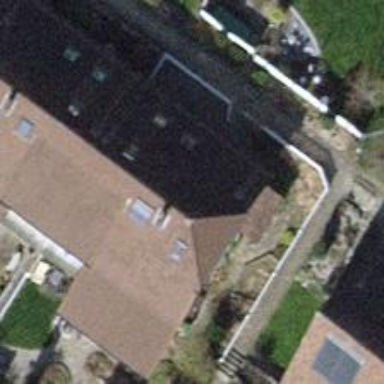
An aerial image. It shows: Half-hipped roof semidetached house.